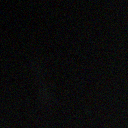
Screen state: off